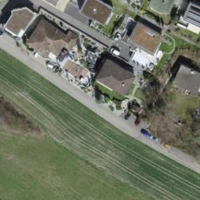
EUNIS habitat code: 55
Species observed at this site:
Holcus lanatus